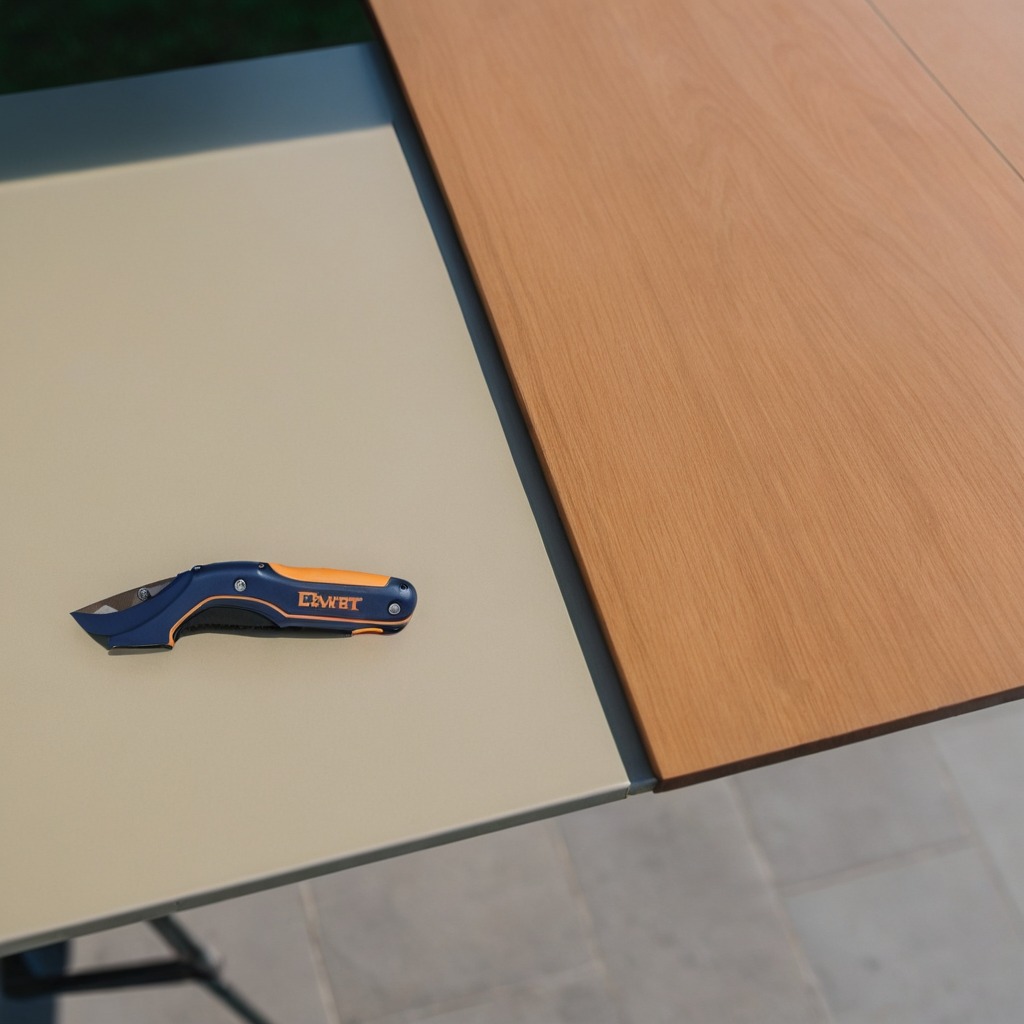
A utility knife is lying on the textured surface of a clean utility table in a temporary outdoor tool station.